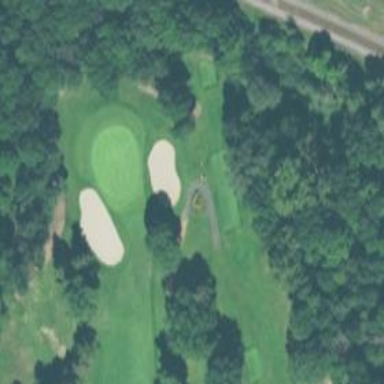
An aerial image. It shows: Path for both roads and golfers.